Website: bh-photo
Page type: receipt
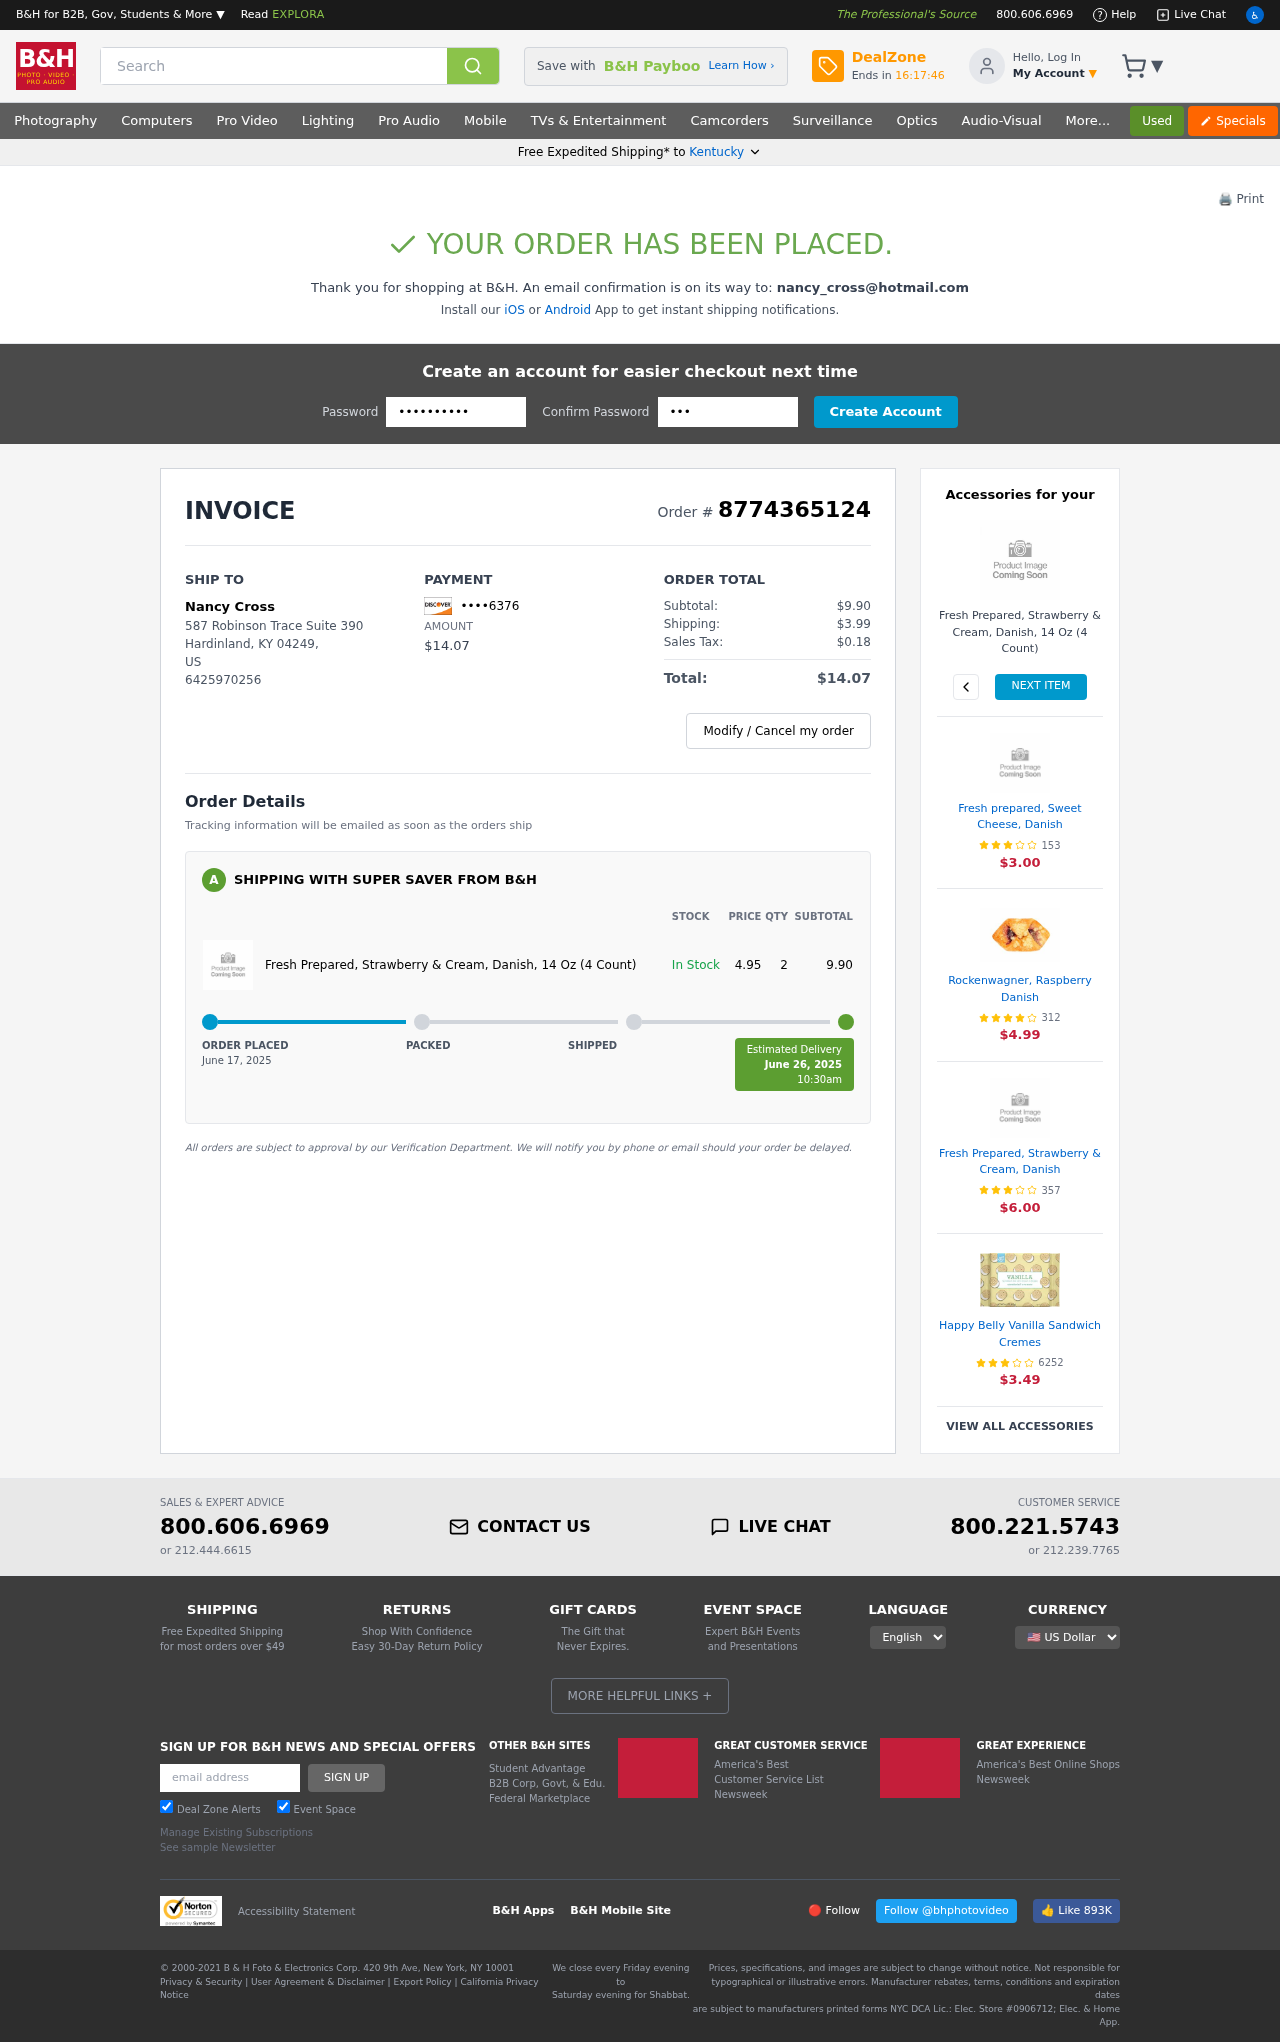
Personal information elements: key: PII_CARD_LAST4
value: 6376
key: PII_CITY
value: Hardinland
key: PII_EMAIL
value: nancy_cross@hotmail.com
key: PII_FULLNAME
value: Nancy Cross
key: PII_PHONE
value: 6425970256
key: PII_POSTCODE
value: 04249
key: PII_STATE
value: Kentucky
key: PII_STATE_ABBR
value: KY
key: PII_STREET
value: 587 Robinson Trace Suite 390
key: PII_COUNTRY_CODE
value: US
Product elements: key: PRODUCT1_NAME
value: Fresh Prepared, Strawberry & Cream, Danish, 14 Oz (4 Count)
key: PRODUCT1_PRICE
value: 4.95
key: PRODUCT1_QUANTITY
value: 2
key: PRODUCT1_NAME2
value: Fresh Prepared, Strawberry & Cream, Danish, 14 Oz (4 Count)
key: PRODUCT2_NAME
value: Fresh prepared, Sweet Cheese, Danish
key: PRODUCT2_NUM_RATINGS
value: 153
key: PRODUCT2_PRICE
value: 3.00
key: PRODUCT3_NAME
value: Rockenwagner, Raspberry Danish
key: PRODUCT3_NUM_RATINGS
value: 312
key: PRODUCT3_PRICE
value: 4.99
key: PRODUCT4_NAME
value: Fresh Prepared, Strawberry & Cream, Danish
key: PRODUCT4_NUM_RATINGS
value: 357
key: PRODUCT4_PRICE
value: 6.00
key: PRODUCT5_NAME
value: Happy Belly Vanilla Sandwich Cremes
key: PRODUCT5_NUM_RATINGS
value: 6252
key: PRODUCT5_PRICE
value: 3.49
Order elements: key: ORDER_ID
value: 8774365124
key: ORDER_TOTAL
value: $14.07
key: ORDER_SUBTOTAL
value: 9.90
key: ORDER_SUBTOTAL
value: $9.90
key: ORDER_SHIPPING_COST
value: $3.99
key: ORDER_TAX
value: $0.18
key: ORDER_DATE
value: June 17, 2025
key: ORDER_DELIVERY_DATE
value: June 26, 2025
Search elements: key: HEADER_SEARCH
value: Search